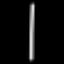
Label: line